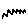
Label: zigzag